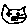
Label: cat